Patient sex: M
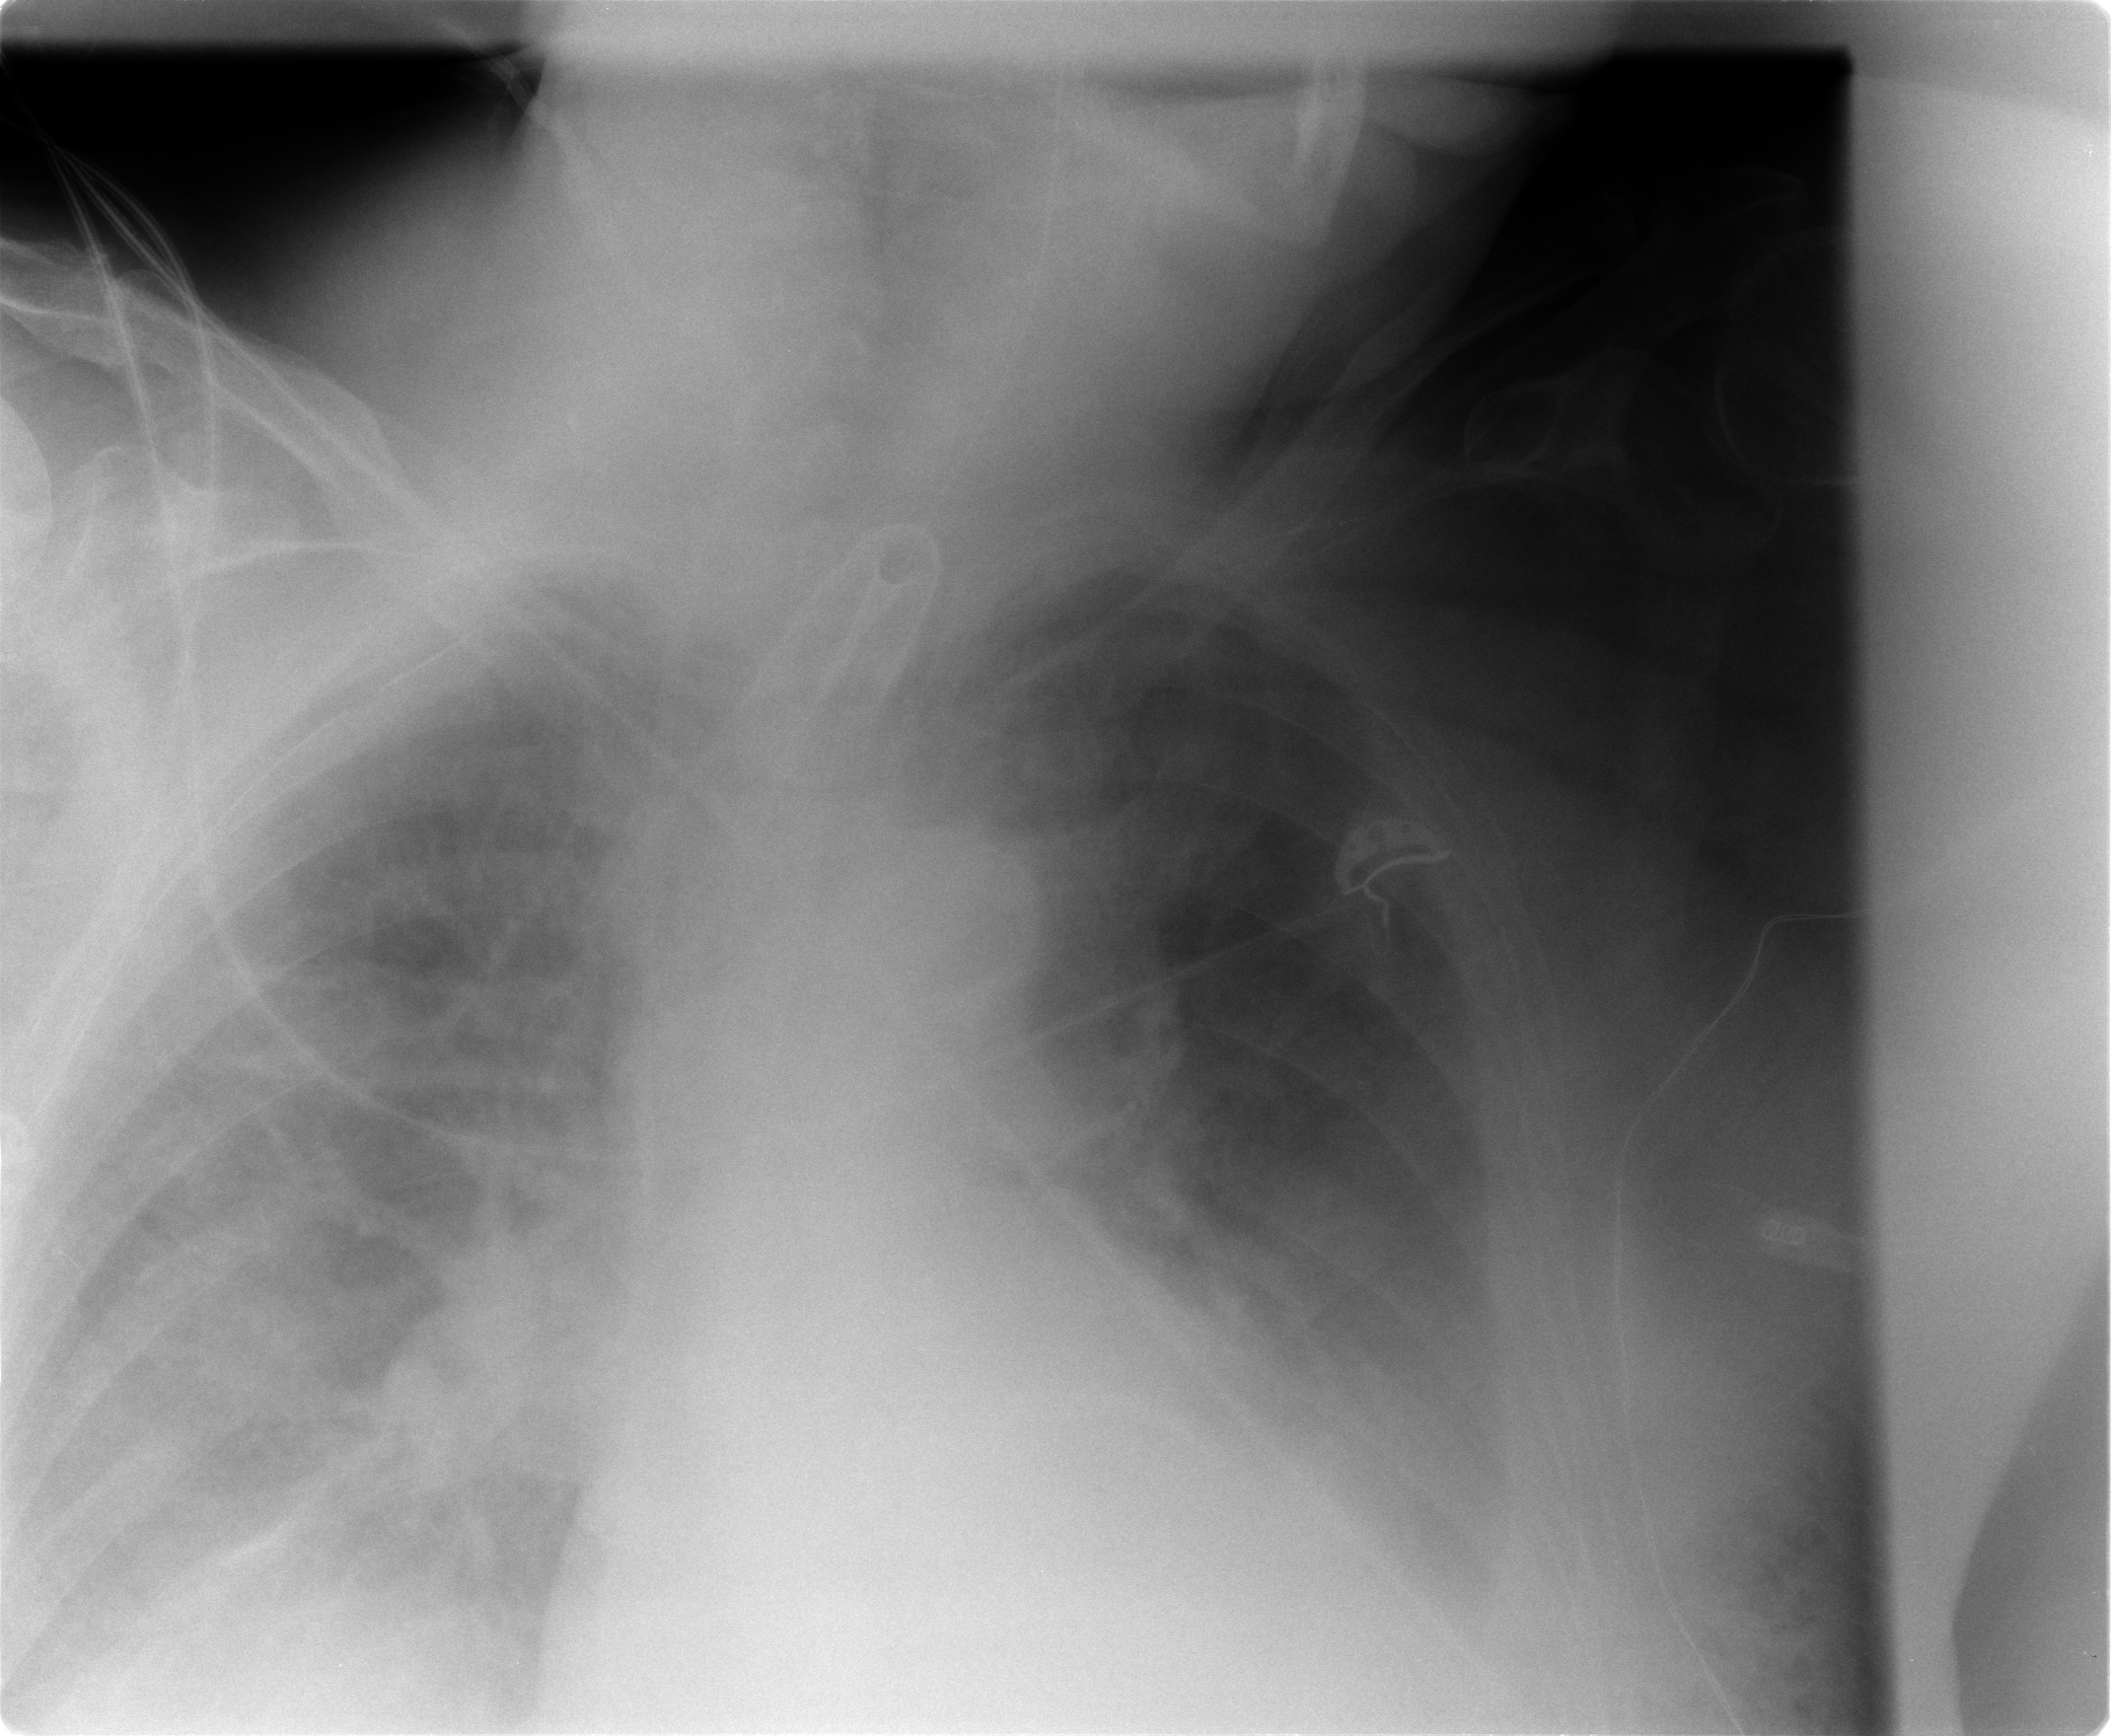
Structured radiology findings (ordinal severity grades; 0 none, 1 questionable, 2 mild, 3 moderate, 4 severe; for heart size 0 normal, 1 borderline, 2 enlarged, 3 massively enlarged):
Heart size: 2
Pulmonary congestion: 1
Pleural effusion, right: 3
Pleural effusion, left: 3
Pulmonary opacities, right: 2
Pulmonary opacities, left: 2
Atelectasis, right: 3
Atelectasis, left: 3